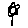
Label: flower